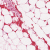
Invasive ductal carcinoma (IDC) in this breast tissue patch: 0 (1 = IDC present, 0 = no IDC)